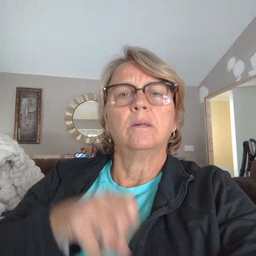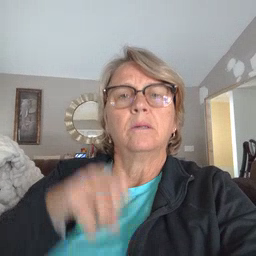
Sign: black